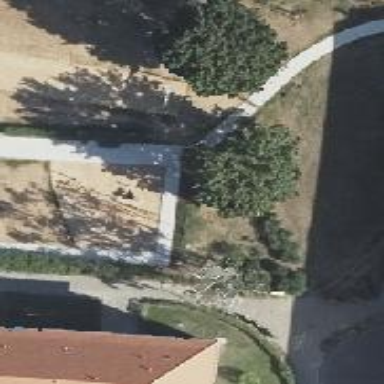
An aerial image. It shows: Playground featuring climbing frame.